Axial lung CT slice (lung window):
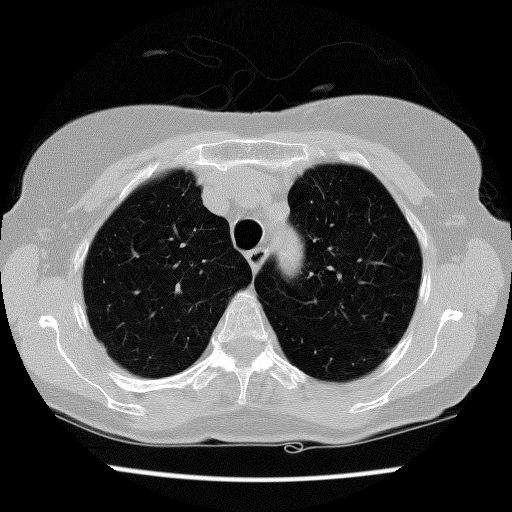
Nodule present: no